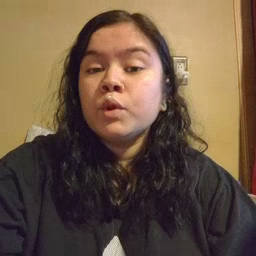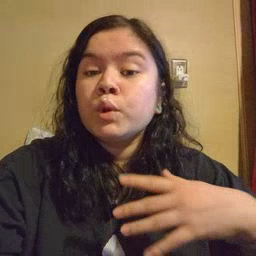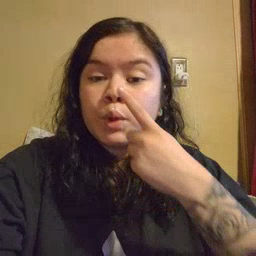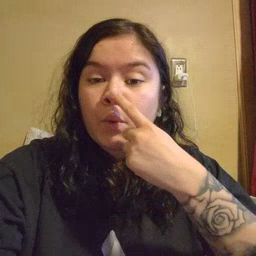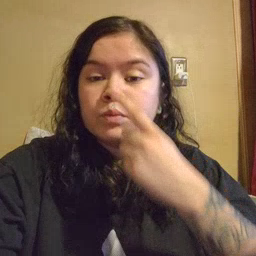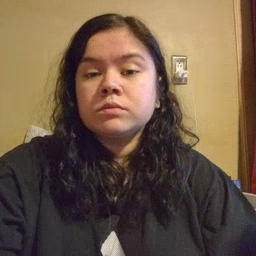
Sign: nose